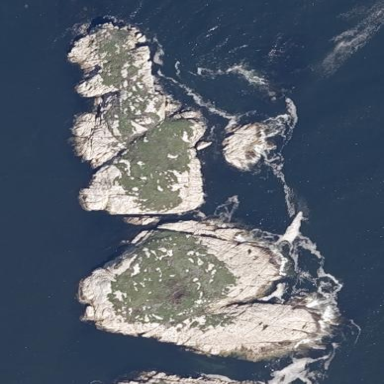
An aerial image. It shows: Islet located along the natural coastline.